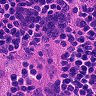
Metastatic tissue present: no